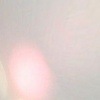
Label: sunburn